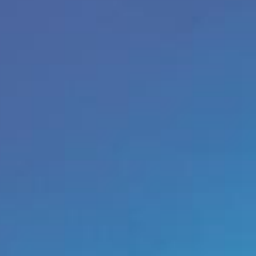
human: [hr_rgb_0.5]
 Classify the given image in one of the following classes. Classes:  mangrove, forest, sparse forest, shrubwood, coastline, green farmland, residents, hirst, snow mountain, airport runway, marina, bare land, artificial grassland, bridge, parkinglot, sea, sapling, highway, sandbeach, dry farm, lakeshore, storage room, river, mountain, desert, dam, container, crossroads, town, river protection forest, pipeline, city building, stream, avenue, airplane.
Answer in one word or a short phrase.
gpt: sea